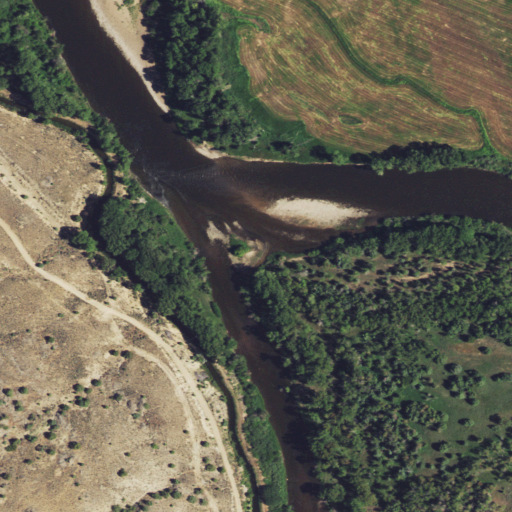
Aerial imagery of valley in Wyoming named Rainbow Canyon containing woody wetlands, shrub, pasture, herbaceous wetlands, open development, open water, and low intensity development